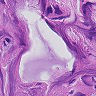
Metastatic tissue present: yes